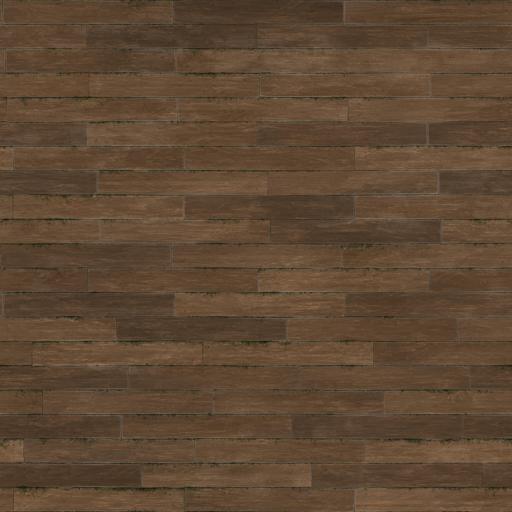
Tags: nailed nails planks rough wood wooden